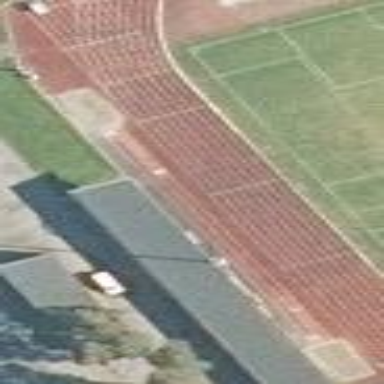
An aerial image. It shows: Athletics pitch used for leisure sports activities.